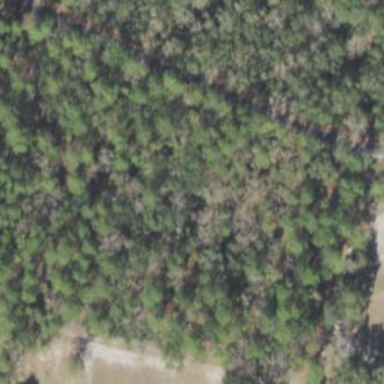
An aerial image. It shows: Mixed leaf woodland.